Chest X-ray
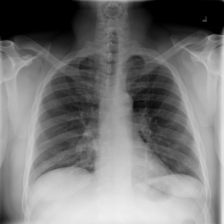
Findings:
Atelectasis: negative
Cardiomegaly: negative
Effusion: negative
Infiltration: positive
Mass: negative
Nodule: negative
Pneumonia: negative
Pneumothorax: negative
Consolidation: negative
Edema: negative
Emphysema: negative
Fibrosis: negative
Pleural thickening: negative
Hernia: negative